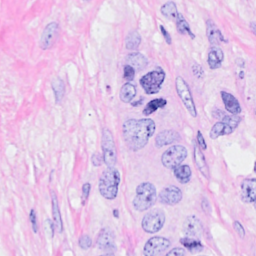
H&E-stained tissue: Breast